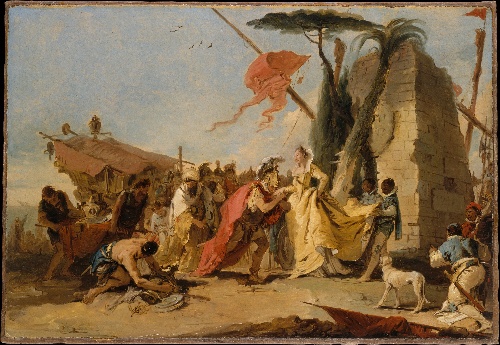
Title: The Meeting of Antony and Cleopatra
Artist: Giovanni Battista Tiepolo
Artist bio: Italian, Venice 1696–1770 Madrid
Date: ca. 1745–47
Object type: Painting
Classification: Paintings
Medium: Oil on canvas
Dimensions: 18 1/4 × 26 1/4 in. (46.4 × 66.7 cm)
Department: European Paintings
Credit line: Bequest of Mrs. Charles Wrightsman in honor of Hélène David-Weill, 2019
Accession year: 2019
Repository: Metropolitan Museum of Art, New York, NY
Tags: Cleopatra|Mark Antony|Dogs|Flags